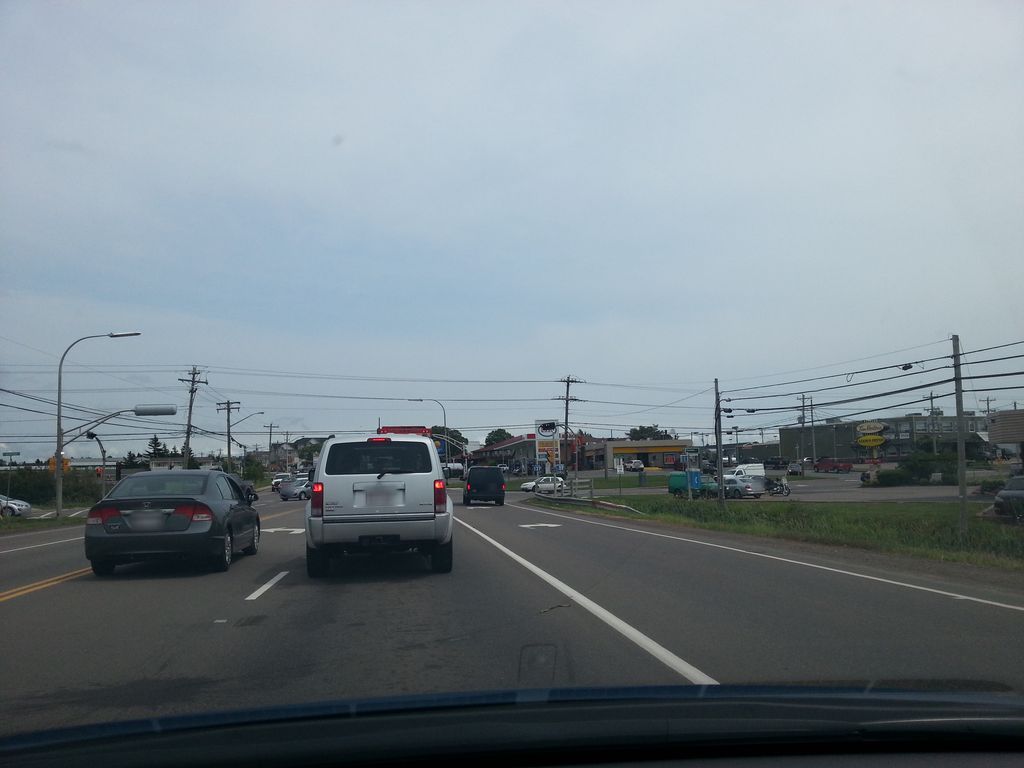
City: charlottetown